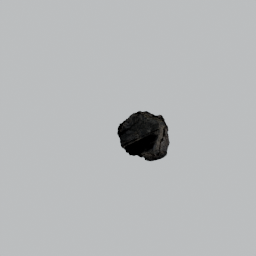
Label: nature